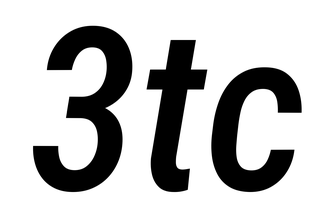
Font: Roboto-Italic_Condensed_Medium_Italic